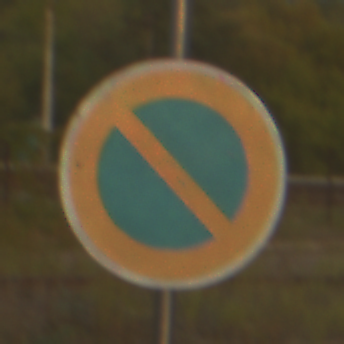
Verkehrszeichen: EingeschraenktesHalteverbot
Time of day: SunriseSunset
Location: Outdoor (Suburban)
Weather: PartlyCloudy
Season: NotSpecified
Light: Natural